Question: I am curious as to the proper way to make icons popup from a tab bar. For example, the Food Spotting app (please see below). Has three icons that spring up from the center tab bar item if you click on it.
Is there a standard way to go about doing something like this? Thank you!

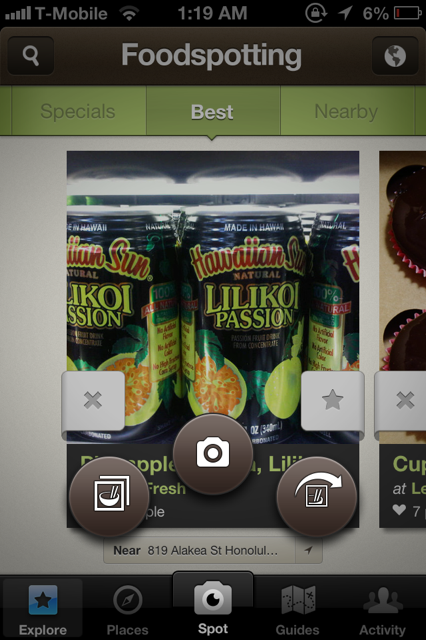
Answer: I think the general consensus is that for the first step, you should place a UIButton over the center tab bar button. The code gazzola linked to seems helpful for this. The next step is to get a handle on the center button touch and animate the new buttons out of it.
The following code shows how to create the new buttons and animate them in a similar fashion to the Food Spotting app.
Assuming you have two properties defined:
'''
@property (nonatomic, weak) IBOutlet UIButton *ourExpandButton;
@property (nonatomic, assign) BOOL buttonsExpanded;
'''
The first being an outlet to the center button, and the second a boolean for determining if the buttons are showing.
'''
- (void)viewDidAppear:(BOOL)animated
{
UIButton *button1 = [UIButton buttonWithType:UIButtonTypeCustom];
UIButton *button2 = [UIButton buttonWithType:UIButtonTypeCustom];
UIButton *button3 = [UIButton buttonWithType:UIButtonTypeCustom];
button1.backgroundColor = [UIColor redColor];
button2.backgroundColor = [UIColor blueColor];
button3.backgroundColor = [UIColor yellowColor];
// Make the buttons 0 width and height so when we animate they seem to grow
// Position them in the center of the button that expands them
button1.frame = CGRectMake(self.ourExpandButton.center.x, self.ourExpandButton.center.y, 0.0, 0.0);
button2.frame = CGRectMake(self.ourExpandButton.center.x, self.ourExpandButton.center.y, 0.0, 0.0);
button3.frame = CGRectMake(self.ourExpandButton.center.x, self.ourExpandButton.center.y, 0.0, 0.0);
[button1 addTarget:self action:@selector(someMethod:) forControlEvents:UIControlEventTouchUpInside];
[button2 addTarget:self action:@selector(someMethod:) forControlEvents:UIControlEventTouchUpInside];
[button3 addTarget:self action:@selector(someMethod:) forControlEvents:UIControlEventTouchUpInside];
button1.tag = 101;
button2.tag = 102;
button3.tag = 103;
[self.view addSubview:button1];
[self.view addSubview:button2];
[self.view addSubview:button3];
}
'''
In the viewDidAppear I'm just setting up the buttons, which could all be done on the storyboard.
The following method would be tied to the touchUpInside event of the expand button.
'''
- (IBAction)expandButtonTouched:(id)sender
{
if (!self.buttonsExpanded) {
[UIView animateWithDuration:0.25 animations:^{
float screenWidth = self.view.frame.size.width;
float screenHeight = self.view.frame.size.height;
[[self.view viewWithTag:101] setFrame:CGRectMake((screenWidth/3 - 22.0), (screenHeight - 100), 44.0, 44.0)];
[[self.view viewWithTag:102] setFrame:CGRectMake((screenWidth/2 - 22.0), (screenHeight - 150), 44.0, 44.0)];
[[self.view viewWithTag:103] setFrame:CGRectMake((2*screenWidth/3 - 22.0), (screenHeight - 100), 44.0, 44.0)];
} completion:^(BOOL finished) {
self.buttonsExpanded = YES;
}];
} else {
[UIView animateWithDuration:0.25 animations:^{
[[self.view viewWithTag:101] setFrame:CGRectMake(self.ourExpandButton.center.x, self.ourExpandButton.center.y, 0.0, 0.0)];
[[self.view viewWithTag:102] setFrame:CGRectMake(self.ourExpandButton.center.x, self.ourExpandButton.center.y, 0.0, 0.0)];
[[self.view viewWithTag:103] setFrame:CGRectMake(self.ourExpandButton.center.x, self.ourExpandButton.center.y, 0.0, 0.0)];
} completion:^(BOOL finished) {
self.buttonsExpanded = NO;
}];
}
}
'''
This animates the buttons out radially or in a semi-circle, and they grow as they move. Note that you should figure out where exactly you want the buttons to animate to and adjust the numbers accordingly. Also obviously the buttons should be given an image instead of just a background color.
This code doesn't add the bounce animation that Food Spotting has, where the buttons go past their destination and recoil back. To add that, just change the button frames in the animation to the furthest you want the buttons to go, then add another animation in the completion block that moves them to their final destinations.
I would post an image of the final result, but I don't have enough reputation.